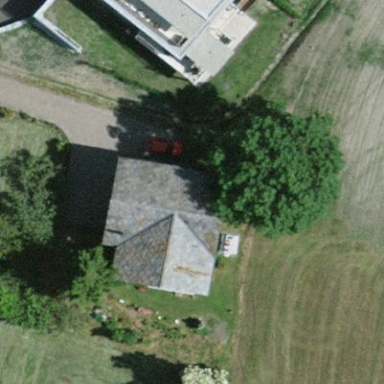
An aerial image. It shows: Simple house.